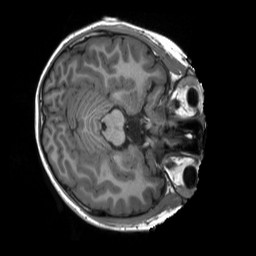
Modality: T1w
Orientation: axial
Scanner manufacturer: siemens
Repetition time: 2.3 s
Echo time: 0.00229 s